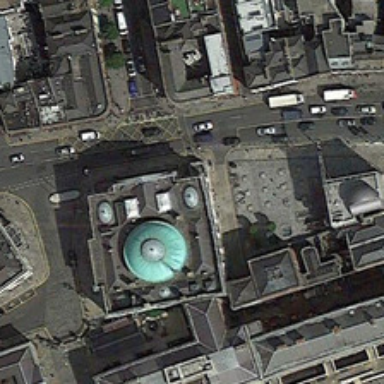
A church is near a road with some cars .